Question: I have a java script and the code is
'''
confirm("You are selecting to start an Associate who is Pending Red (P RD) status. Is this your intent?")
'''

but i get the below alert with some special characters and but if i see the alert code that i have written, there is no special characters but i get this special character when i execute this code.
dont really know what is the issue....
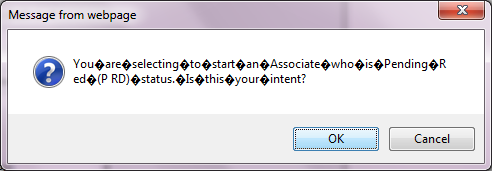
Answer: It might be '' or ' ' (BOM and NBSP) make sure you use a space (' ').